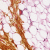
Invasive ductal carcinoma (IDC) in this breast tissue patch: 0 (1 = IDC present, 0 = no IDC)